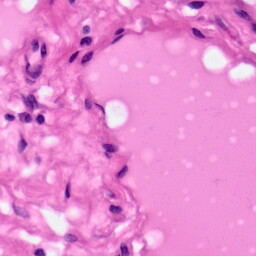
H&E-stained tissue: Pancreatic